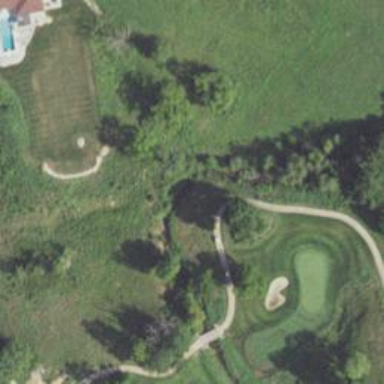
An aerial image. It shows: Rough area on grassy golf course.